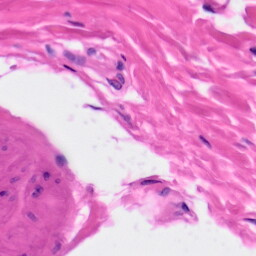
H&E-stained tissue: Skin